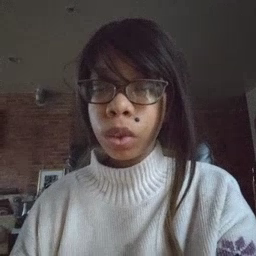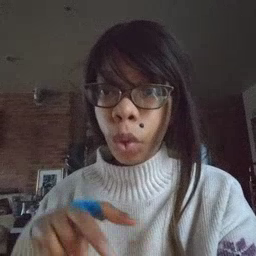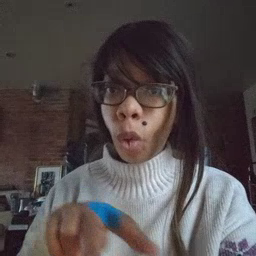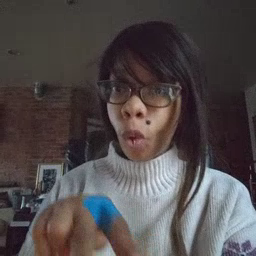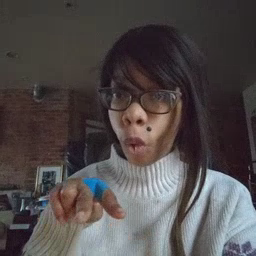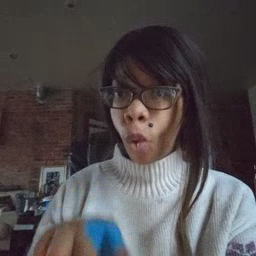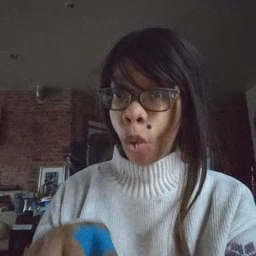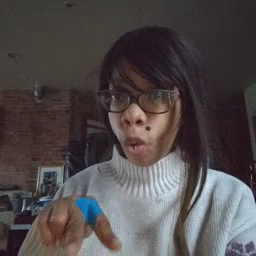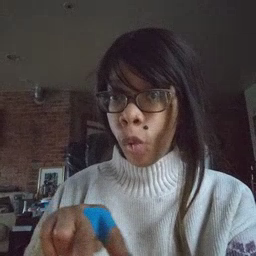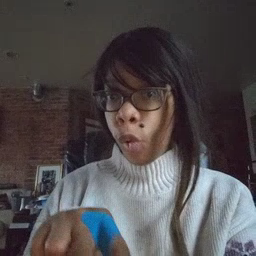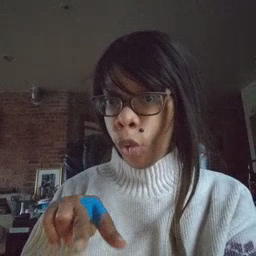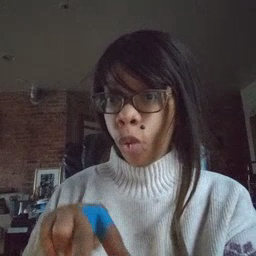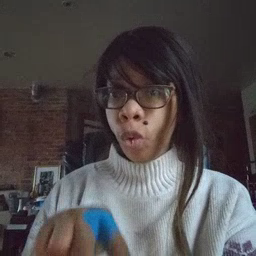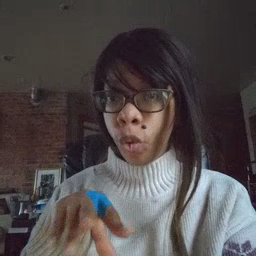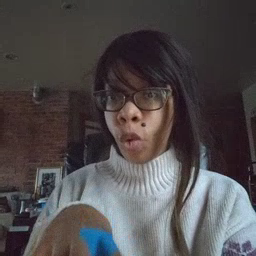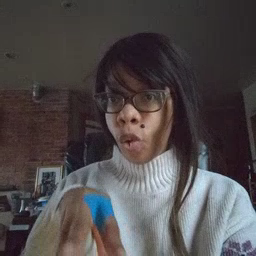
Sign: vacuum